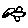
Label: bird